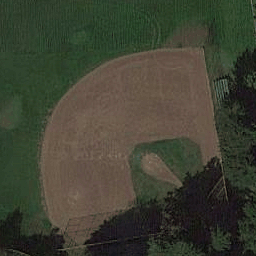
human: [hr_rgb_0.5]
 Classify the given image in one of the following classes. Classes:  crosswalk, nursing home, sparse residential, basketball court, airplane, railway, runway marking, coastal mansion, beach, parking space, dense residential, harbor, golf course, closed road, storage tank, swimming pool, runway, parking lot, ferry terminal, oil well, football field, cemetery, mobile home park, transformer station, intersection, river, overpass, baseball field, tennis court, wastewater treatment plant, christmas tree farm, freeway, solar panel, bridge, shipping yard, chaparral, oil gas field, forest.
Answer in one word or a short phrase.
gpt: baseball field